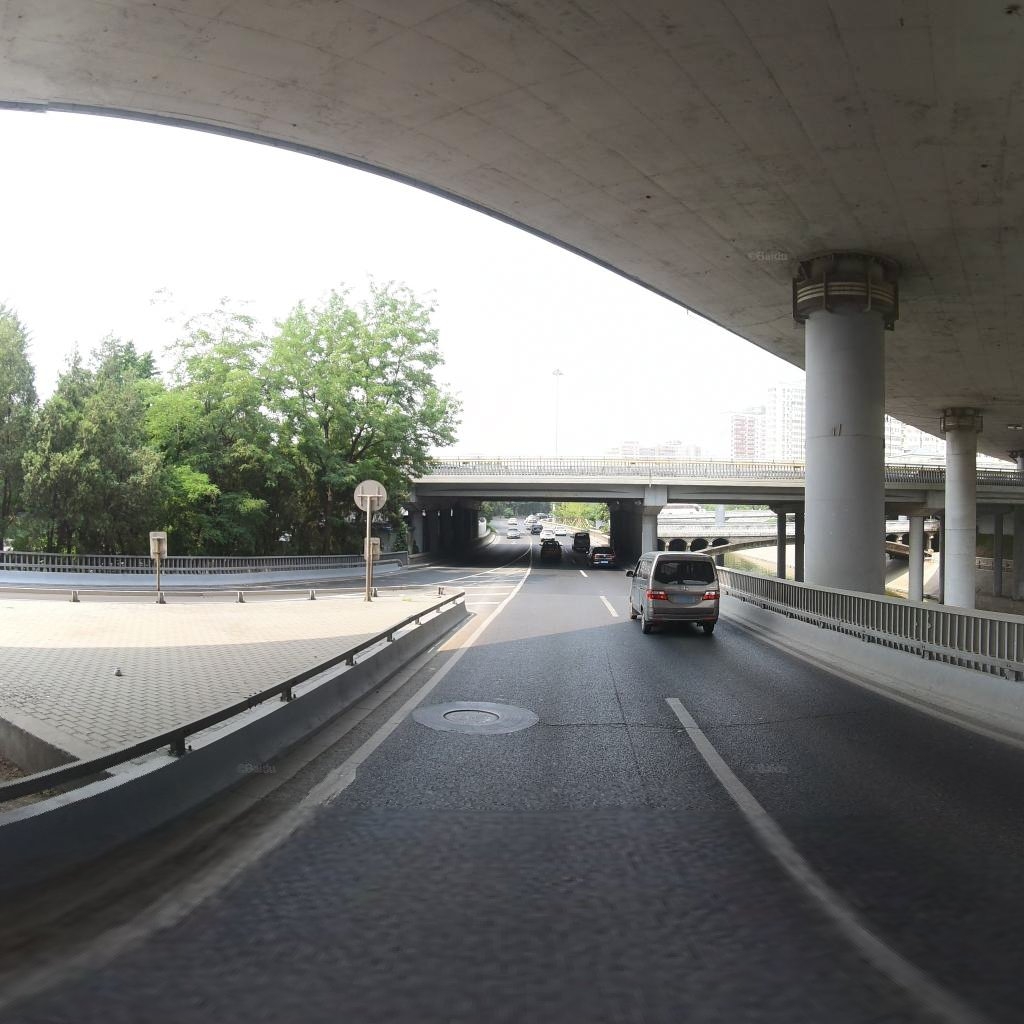
Region: Xicheng
Road damage annotations: longitudinal crack, transverse crack, manhole cover